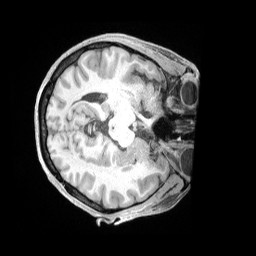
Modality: T1w
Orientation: axial
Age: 37
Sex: female
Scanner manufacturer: siemens
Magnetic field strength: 3 T
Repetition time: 2 s
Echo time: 0.00211 s